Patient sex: F
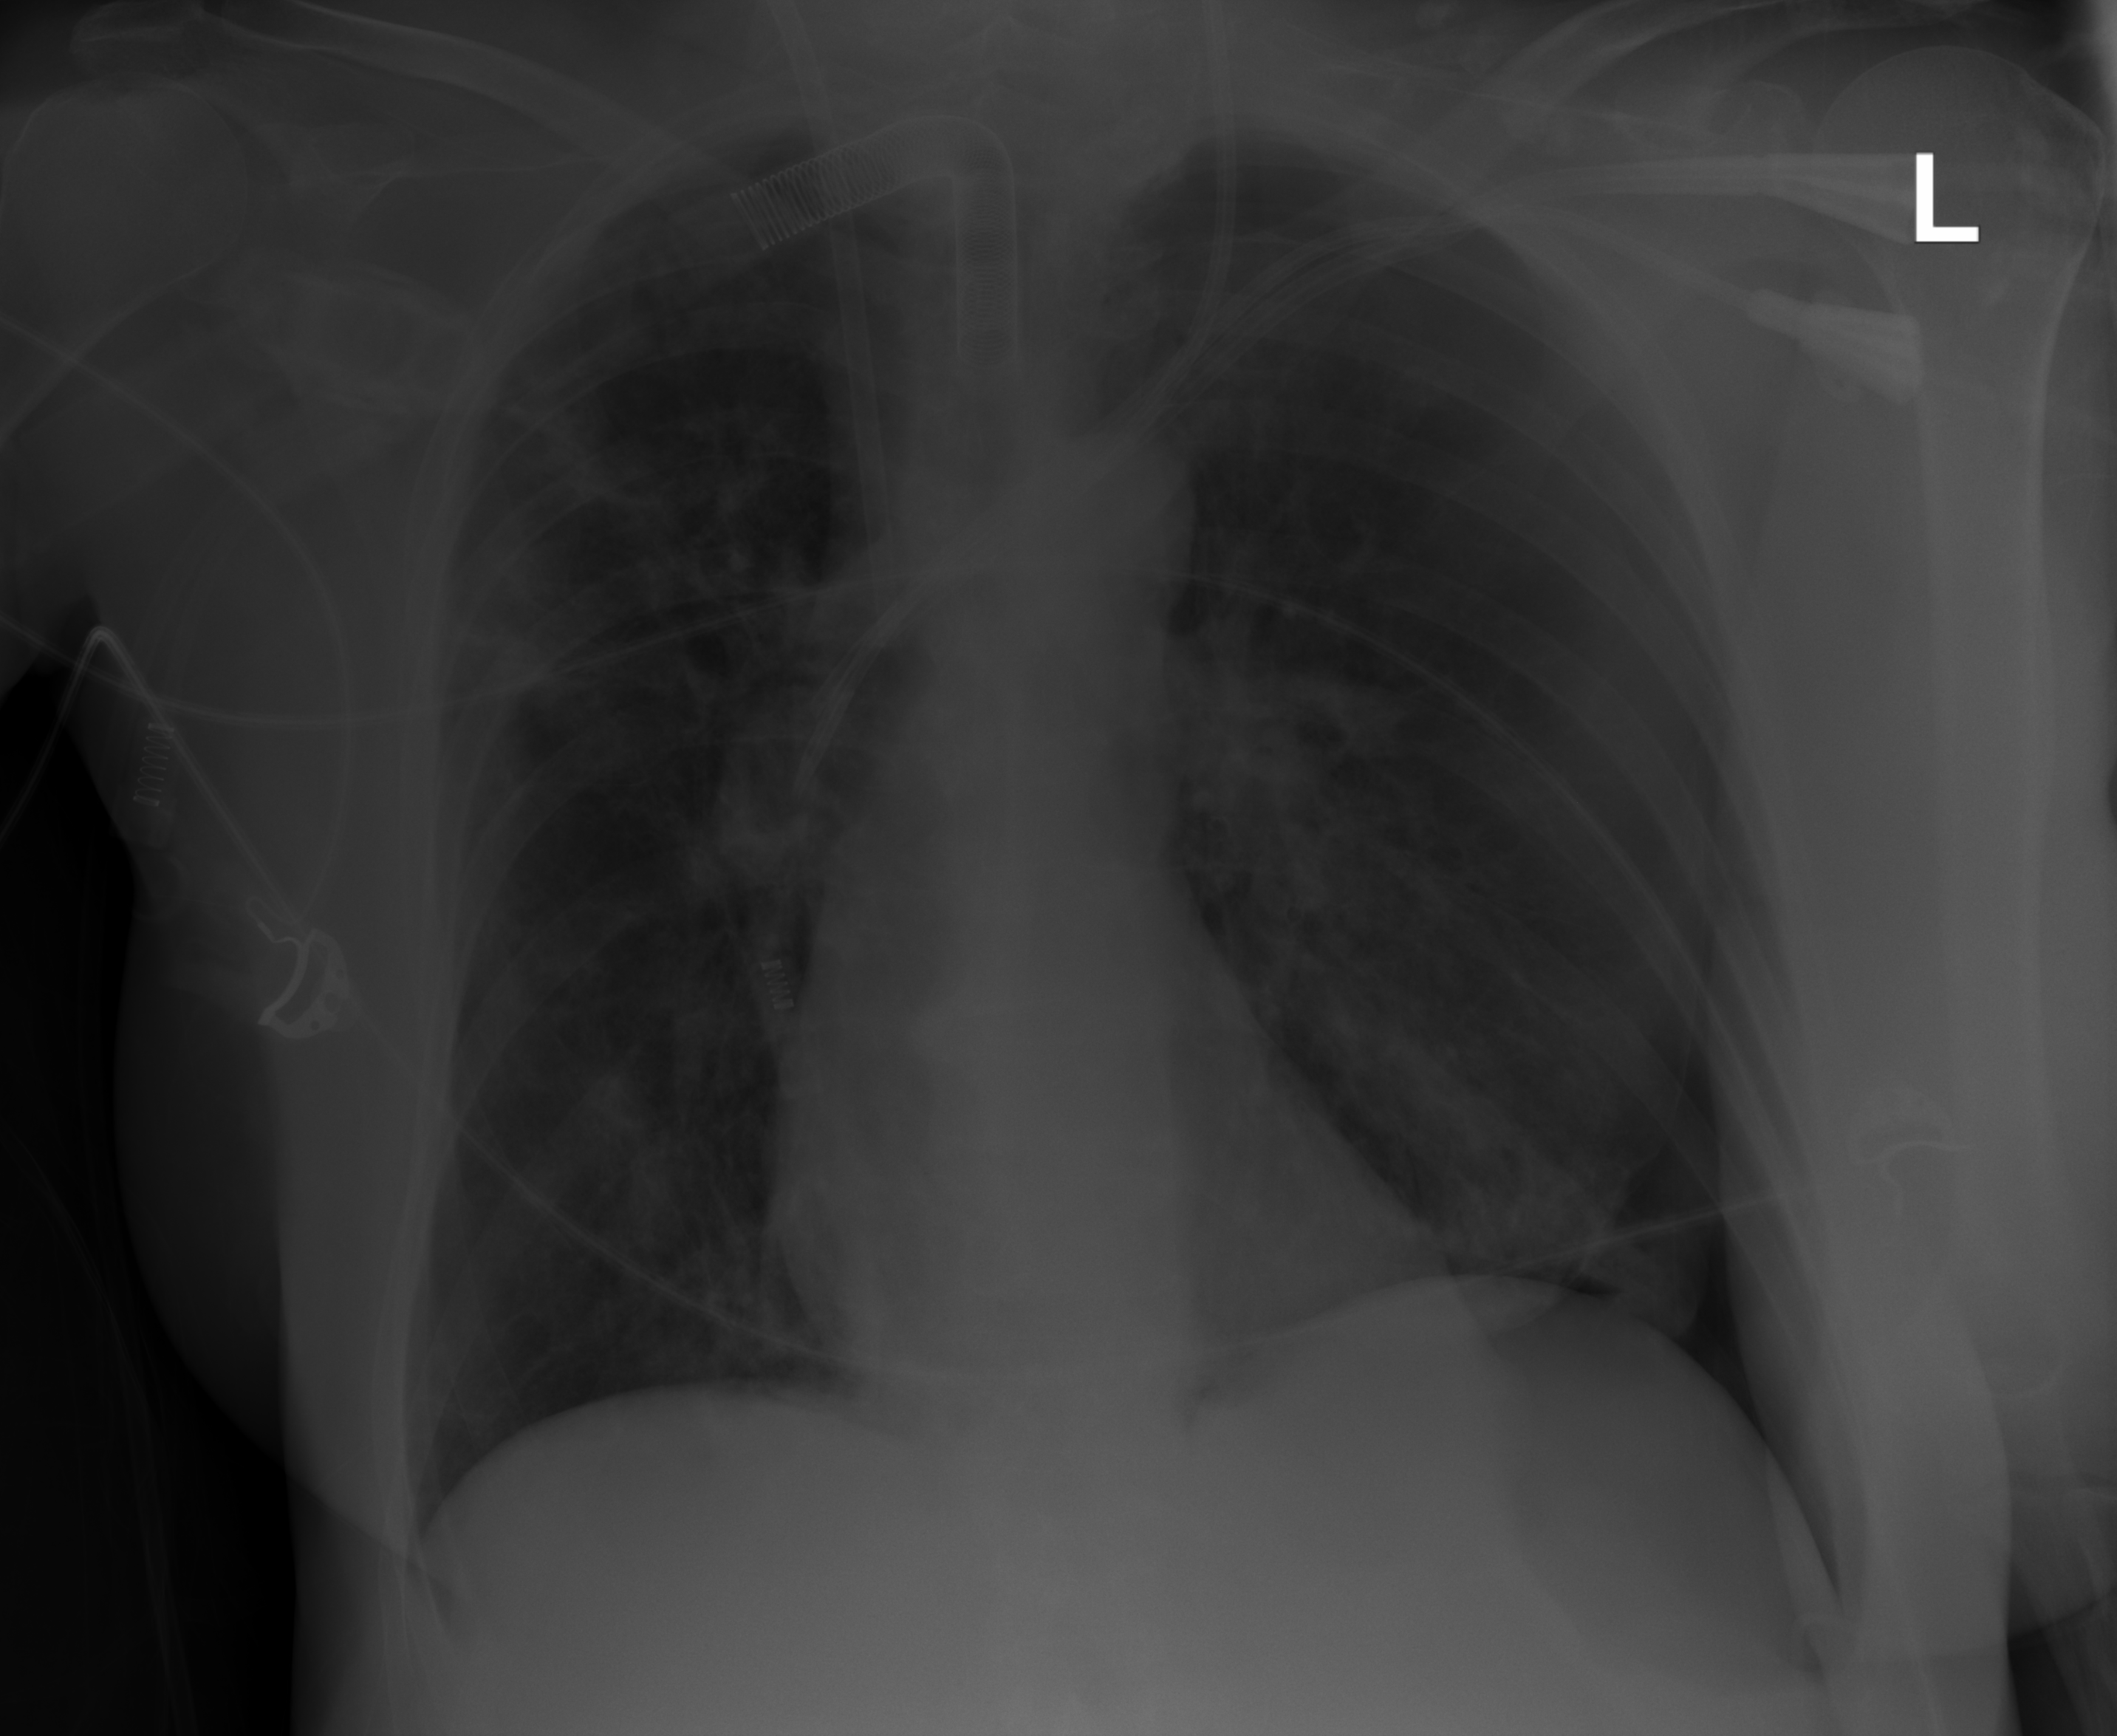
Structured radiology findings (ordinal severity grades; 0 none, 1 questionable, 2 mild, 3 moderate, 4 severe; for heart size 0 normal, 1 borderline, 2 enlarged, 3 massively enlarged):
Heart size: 0
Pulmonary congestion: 0
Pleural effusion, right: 0
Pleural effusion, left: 0
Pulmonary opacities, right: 3
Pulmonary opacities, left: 2
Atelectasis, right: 2
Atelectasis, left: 2